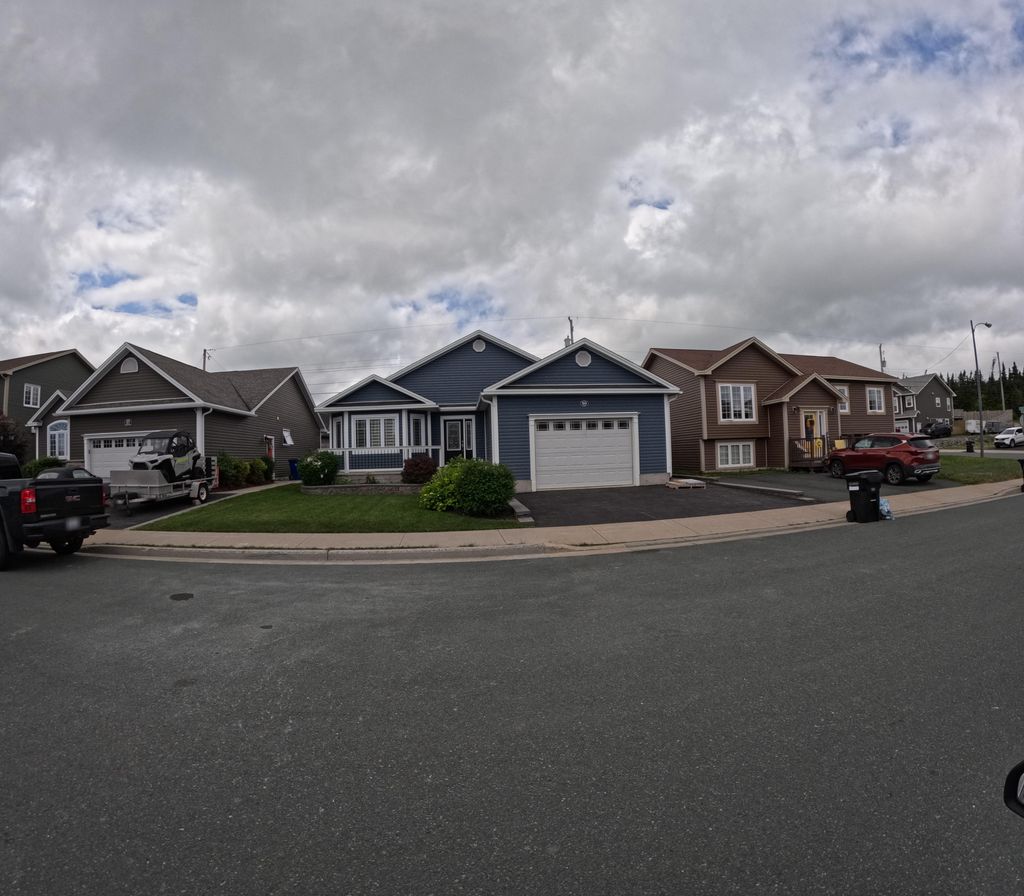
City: st_johns